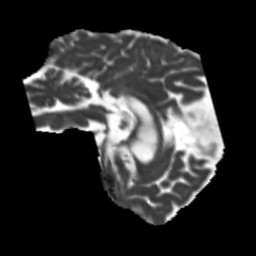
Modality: MD
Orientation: sagittal
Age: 53
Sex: male
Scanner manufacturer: siemens
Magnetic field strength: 3 T
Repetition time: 5.25 s
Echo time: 0.08 s